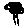
Label: tree